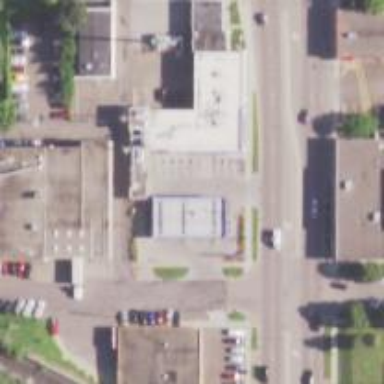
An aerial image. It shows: Convenience shop.